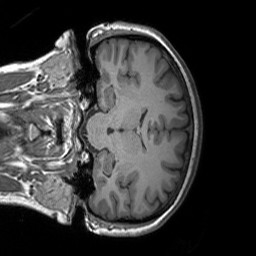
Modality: T1w
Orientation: coronal
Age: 25
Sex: female
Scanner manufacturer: siemens
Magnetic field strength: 3 T
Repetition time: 1.9 s
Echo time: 0.00252 s